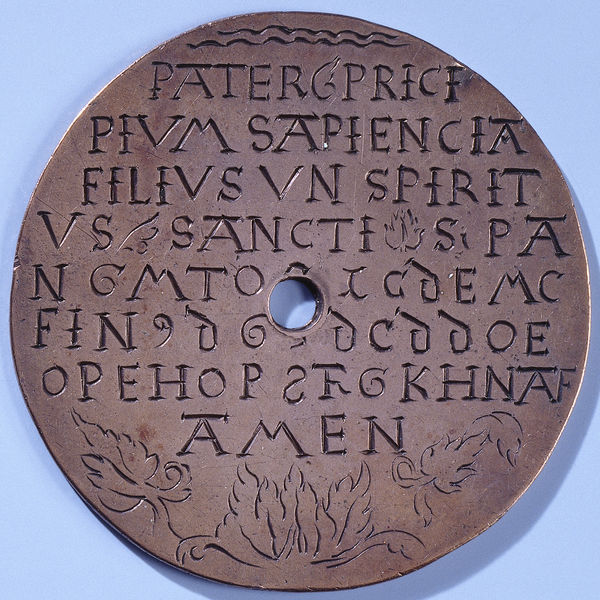
Titel: Beleg van Groningen, plaatje uit bom vervaardigd of in een bom de stad ingeschoten
Standort: Amsterdam
Institution: Rijksmuseum
Schlagwörter: marron, bleu, latin, cercle, pater, rond, feuille, pièce, argile, médaille, trou, gravé, cuivre, disque, amen, glaise, sancti